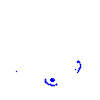
Particle: proton